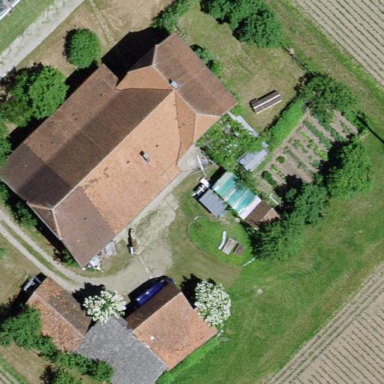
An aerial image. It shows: Farmyard area.